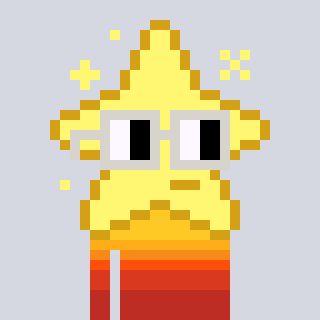
a pixel art character with square light gray glasses, a star-shaped head and a bege-colored body on a cool background